Question: I'm having a problem with the treeview
I cant find a way to find the click event in each child nodes
Here's a sample image

here's what Ive tried so far.
'''
Private Sub TreeView1_AfterSelect(ByVal sender As System.Object, ByVal e As System.Windows.Forms.TreeViewEventArgs) Handles TreeView1.AfterSelect
If TreeView1.SelectedNode.Level = 0 Then
MsgBox("1")
ElseIf TreeView1.SelectedNode.Level = 1 Then
MsgBox("2")
ElseIf TreeView1.SelectedNode.Level = 2 Then
MsgBox("3")
ElseIf TreeView1.SelectedNode.Level = 3 Then
MsgBox("4")
ElseIf TreeView1.SelectedNode.Level = 4 Then
MsgBox("5")
End If
End Sub
'''
The problem is in every child node the message box always says it's 2
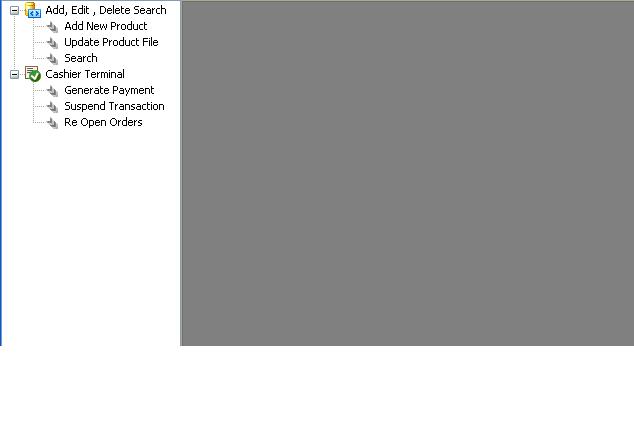
Answer: The event you're using is the good event. If you want to get the new selected node, simply use the 'EventArgs' object in your event handler (parameter named 'e'). Following code is C# not VB.Net, but it's really simple:
'''
private void treeView1_AfterSelect(object sender, TreeViewEventArgs e)
{
// Use the e parameter to get the new selected node
MessageBox.Show(e.Node.Text);
}
'''